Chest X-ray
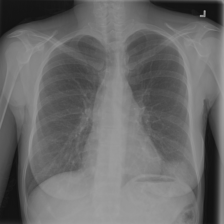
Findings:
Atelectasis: negative
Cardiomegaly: negative
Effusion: negative
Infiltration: negative
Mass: negative
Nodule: negative
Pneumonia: negative
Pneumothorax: negative
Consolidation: negative
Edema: negative
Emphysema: negative
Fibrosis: negative
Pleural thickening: negative
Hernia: negative